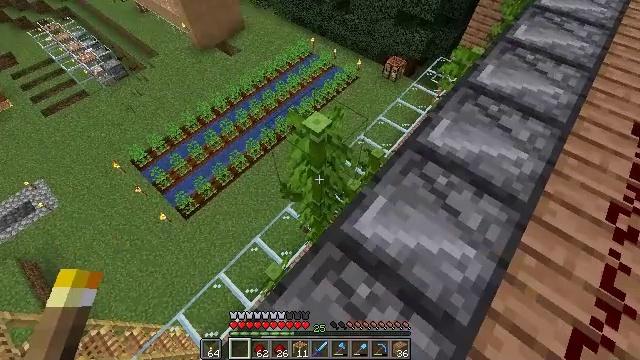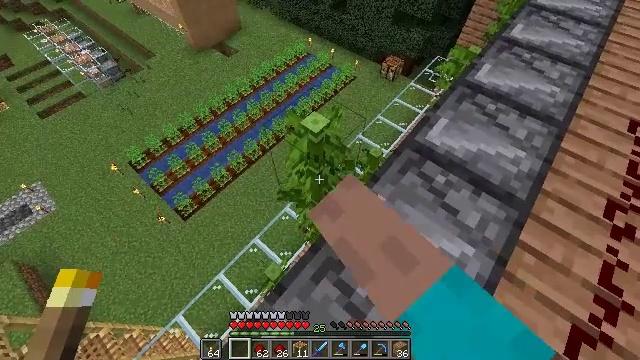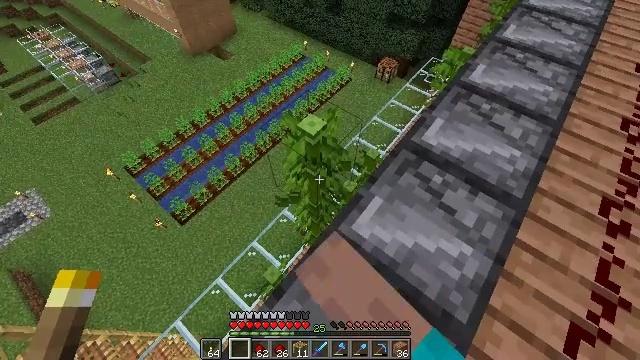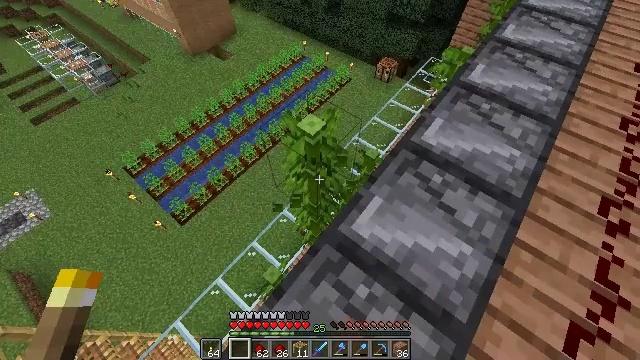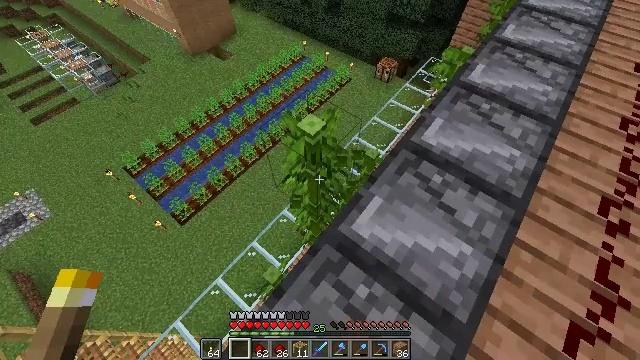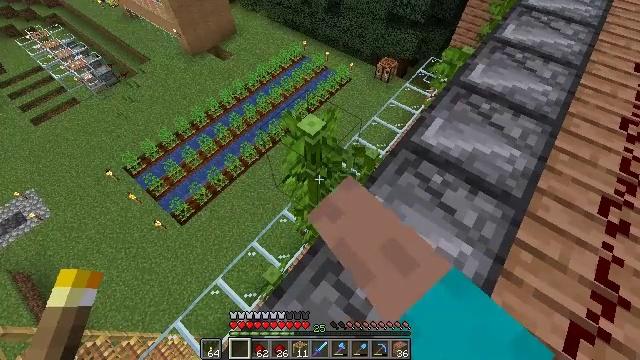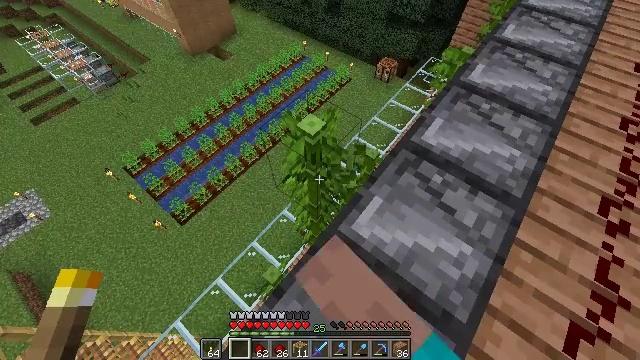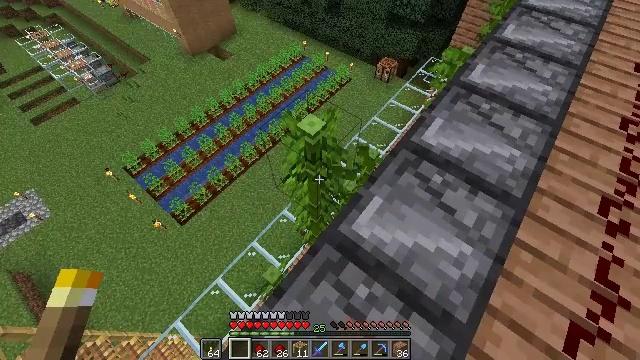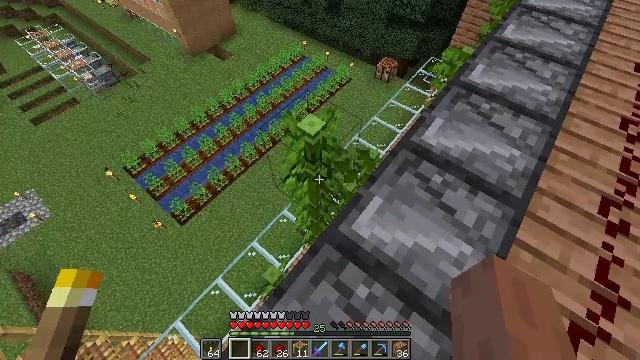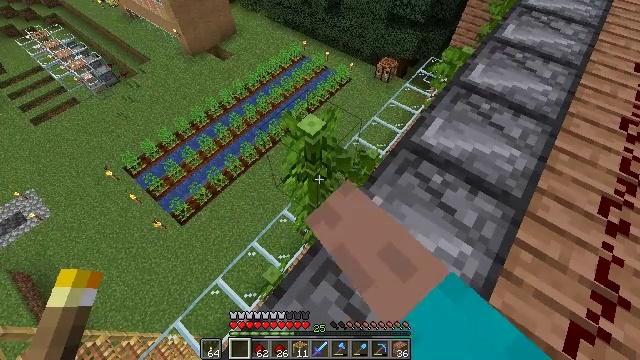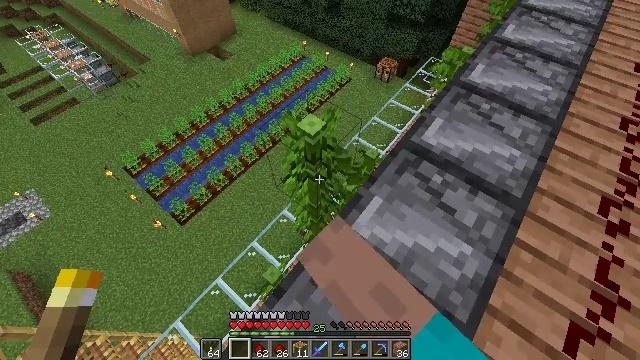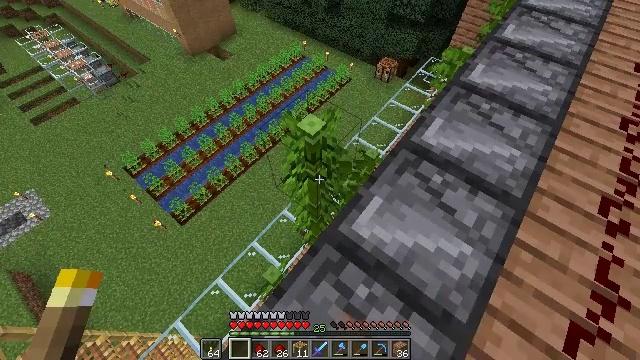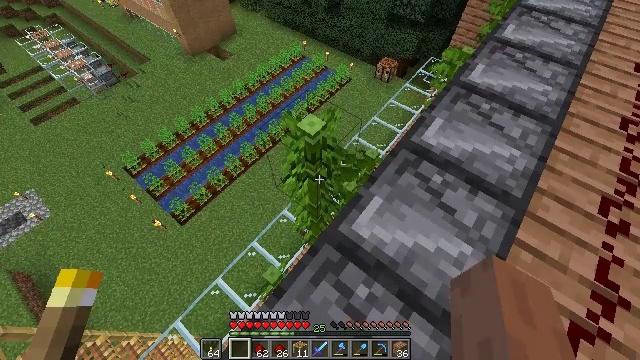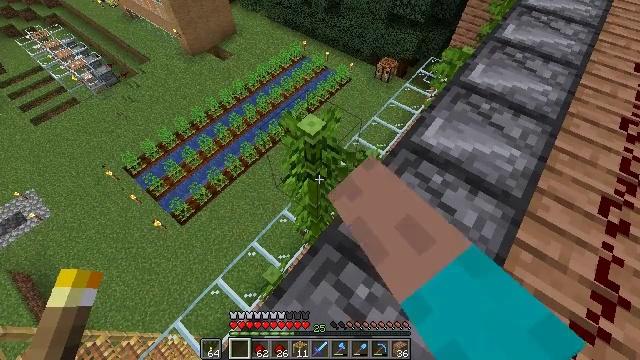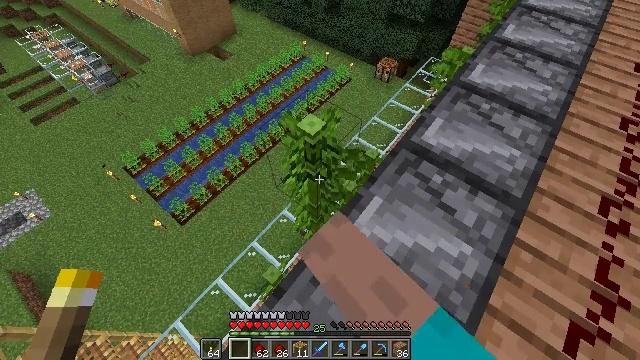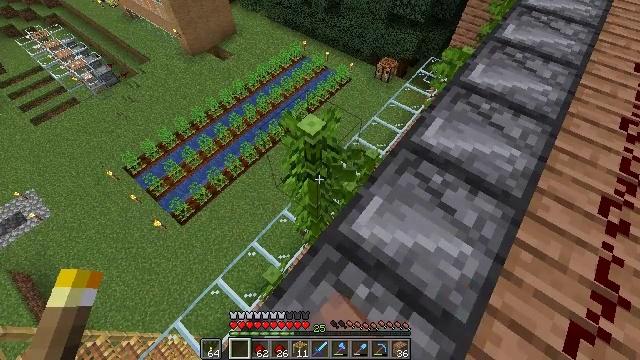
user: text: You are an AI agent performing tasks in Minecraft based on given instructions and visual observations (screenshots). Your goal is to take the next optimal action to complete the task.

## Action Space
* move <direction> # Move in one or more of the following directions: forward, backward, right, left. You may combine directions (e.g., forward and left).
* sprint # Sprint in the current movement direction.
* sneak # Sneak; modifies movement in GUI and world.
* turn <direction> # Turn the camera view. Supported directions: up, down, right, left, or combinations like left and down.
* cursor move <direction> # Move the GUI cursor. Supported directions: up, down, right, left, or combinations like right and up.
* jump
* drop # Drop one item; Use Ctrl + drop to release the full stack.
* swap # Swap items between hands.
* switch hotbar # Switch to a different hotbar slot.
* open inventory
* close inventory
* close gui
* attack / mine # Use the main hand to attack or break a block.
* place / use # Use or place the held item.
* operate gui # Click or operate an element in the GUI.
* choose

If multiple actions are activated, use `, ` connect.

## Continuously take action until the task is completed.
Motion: motion action
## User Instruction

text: Harvest bamboo from the farm.
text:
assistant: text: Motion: attack / mine
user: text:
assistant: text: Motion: turn right, attack / mine
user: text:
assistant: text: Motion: attack / mine
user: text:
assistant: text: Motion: attack / mine
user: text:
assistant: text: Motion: attack / mine
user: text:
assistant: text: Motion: attack / mine
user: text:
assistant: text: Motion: attack / mine
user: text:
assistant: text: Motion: attack / mine
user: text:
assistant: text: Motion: attack / mine
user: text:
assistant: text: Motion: attack / mine
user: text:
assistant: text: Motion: attack / mine
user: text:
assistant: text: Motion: attack / mine
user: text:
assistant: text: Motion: attack / mine
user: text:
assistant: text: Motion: attack / mine
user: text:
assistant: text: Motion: attack / mine
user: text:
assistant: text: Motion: attack / mine
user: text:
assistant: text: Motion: attack / mine
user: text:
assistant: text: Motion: attack / mine
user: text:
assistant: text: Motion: attack / mine
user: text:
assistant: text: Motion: attack / mine
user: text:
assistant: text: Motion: attack / mine
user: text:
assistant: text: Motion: attack / mine
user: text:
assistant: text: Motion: attack / mine
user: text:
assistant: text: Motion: attack / mine
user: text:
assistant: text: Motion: attack / mine
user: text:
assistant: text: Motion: attack / mine
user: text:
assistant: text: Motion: attack / mine
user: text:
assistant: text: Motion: attack / mine
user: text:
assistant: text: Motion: attack / mine
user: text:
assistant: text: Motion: attack / mine